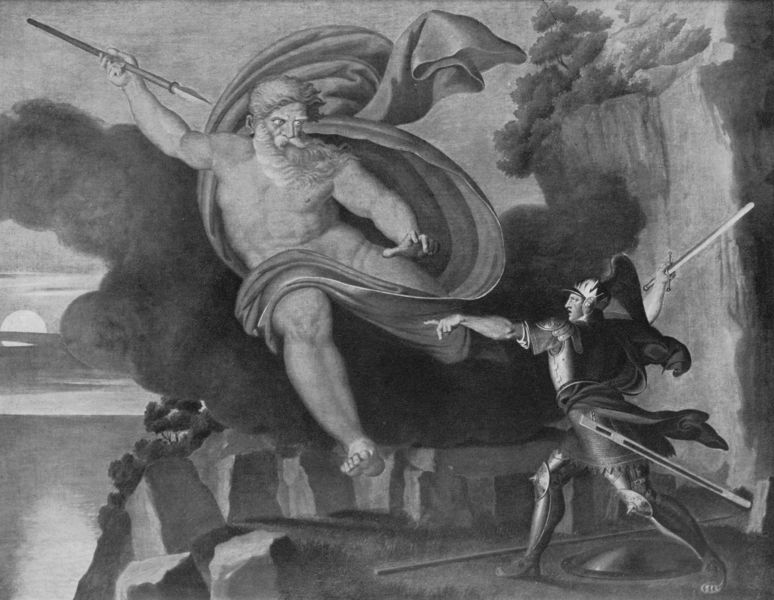
Titel: Fingals Kampf mit dem Geist von Loda
Künstler: Asmus Jakob Carstens
Standort: København
Institution: Statens Museum for Kunst
Schlagwörter: angriff, baum, berg, felsen, flügel, gestein, gott, hand, held, himmel, kampf, kämpfer, laub, mann, meer, nackt, umhang, wasser, weiß, wolken, bäume, landschaft, see, bewegung, frisur, grau, nacht, profil, schwarz, zeichnung, ölbild, tuch, wolke, bart, schnurrbart, arm, arme, barock, böse, falten, gesicht, spitze, stein, steine, vollbart, dämmerung, spiegelung, wind, rauch, sonne, figur, gewand, stoff, fliegen, reiter, bein, küste, abhang, fels, gebirge, klippen, sonnenuntergang, schlacht, lanze, spitz, kraft, muskeln, widerschein, barbe, gris, homme, halbnackt, scheide, klippe, klinge, muskulös, schild, mond, panzer, antike, flug, schweben, stürmen, abgrund, stich, blanc, noir, schwarzweiß, schwert, waffen, soldat, waffe, helm, allegorie, mythologie, ritter, rüstung, römer, harnisch, blitz, götter, muskel, thor, zeus, olymp, sage, krieger, duell, drohung, lanzen, drapé, bedeutungsperspektive, speer, felsvorsprung, helmbusch, reflex, kreig, gottheit, göttervater, jupiter, david, gravure, herkules, zorn, donner, pfeil, arbre, soleil, ciel, paysage, peinture, doigt, index, glaive, épée, pompier, lanzenspitze, apollo, eau, montagnes, antique, toge, steins, abwehr, got, voile, kliff, duel, esquisse, dessin, nuage, nuages, mouvement, mächtig, rochers, arbres, rocher, aile, cape, casque, mars, sper, sperr, alexander, colline, soldats, gebärde, mer, riese, baroque, drap, grec, schrittstellung, dieu, helmzier, schwertscheide, kronos, bataille, steilwand, noir et blanc, bouclier, guerre, lance, vent, combat, juppiter, kamf, römischer soldat, armure, cuirasse, renaissance, schleudern, bible, gigant, goliath, übergröße, nudité, knieschoner, guerrier, hercule, lutte, romain, falaise, felsrand, gegen, davis, académisme, bäumebusch, defi, fourreau, furie, mythe, romaine, souvorov, violence, coucher, nu, divinité, falaises, proportions, juopiter, hero, e, héros, carquois, foudre, genouillère, greque, solda, zues, achilles, rüstüng, musculature, déictique, ni, pointe, colinne, nuae, astre, drapée, zuex, zeuz